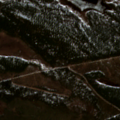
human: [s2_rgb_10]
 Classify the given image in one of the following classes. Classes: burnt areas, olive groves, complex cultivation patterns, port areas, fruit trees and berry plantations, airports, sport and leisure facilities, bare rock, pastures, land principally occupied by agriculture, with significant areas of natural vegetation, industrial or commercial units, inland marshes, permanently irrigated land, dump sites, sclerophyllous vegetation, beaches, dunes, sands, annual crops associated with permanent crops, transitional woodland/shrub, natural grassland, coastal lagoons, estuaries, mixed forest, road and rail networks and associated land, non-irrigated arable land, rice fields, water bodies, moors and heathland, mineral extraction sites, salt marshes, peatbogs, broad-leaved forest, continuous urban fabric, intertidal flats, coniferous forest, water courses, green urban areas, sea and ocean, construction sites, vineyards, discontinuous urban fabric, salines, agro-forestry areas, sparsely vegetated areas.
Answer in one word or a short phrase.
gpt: coniferous forest, mixed forest, transitional woodland/shrub